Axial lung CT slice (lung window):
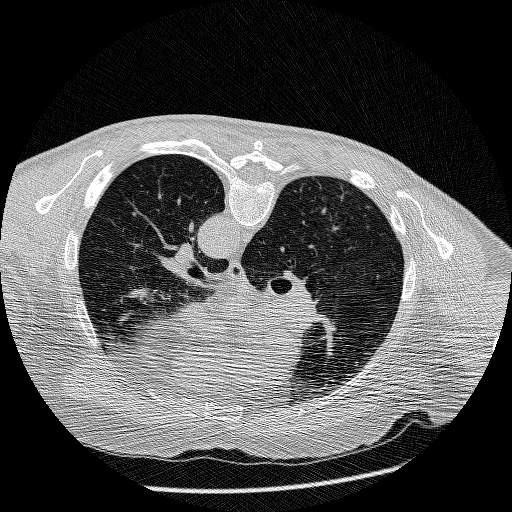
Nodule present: no